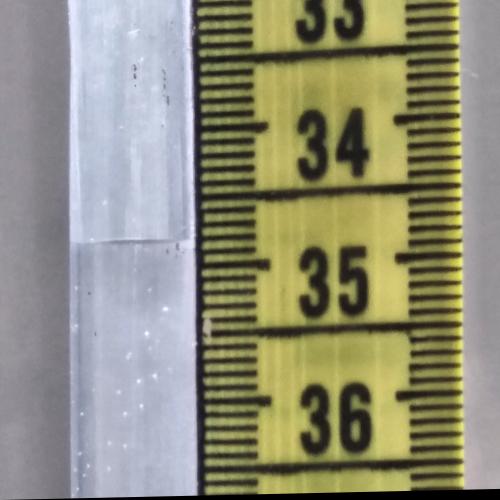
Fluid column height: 34.8 cm